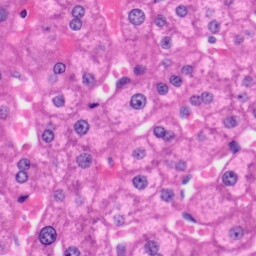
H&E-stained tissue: Liver